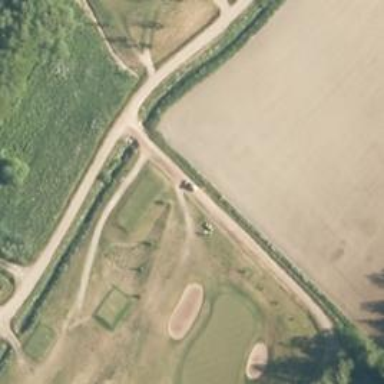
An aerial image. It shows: Path used for both walking and golf.